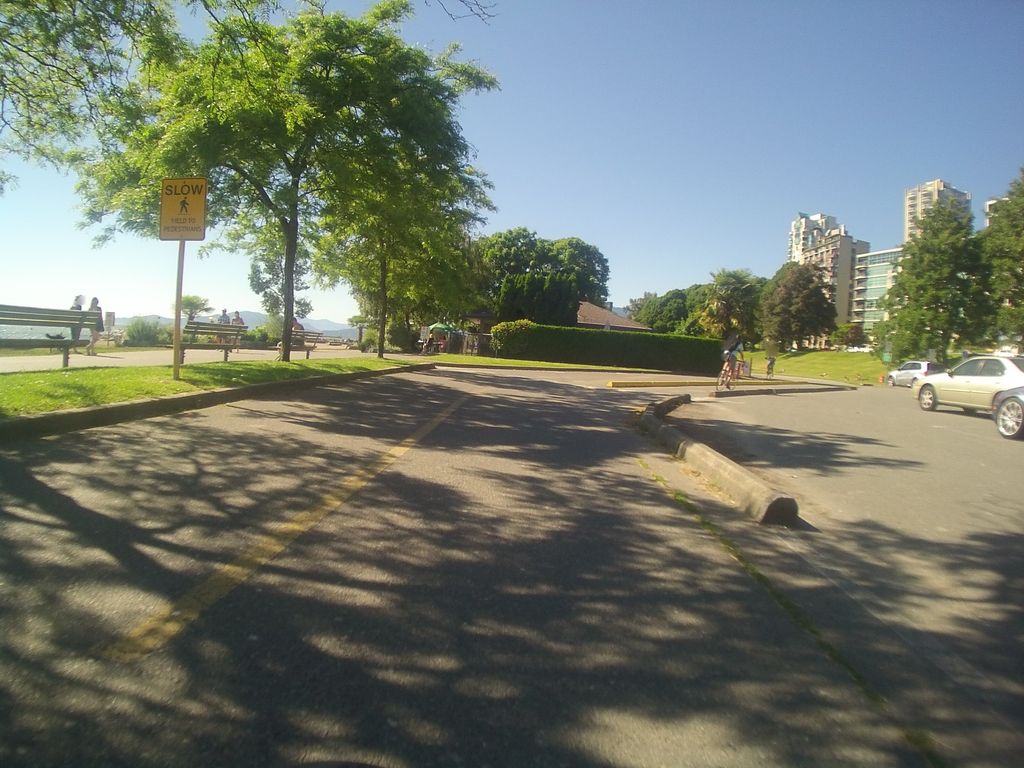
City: vancouver